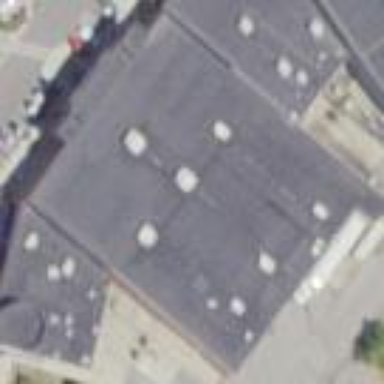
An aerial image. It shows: Retail building.